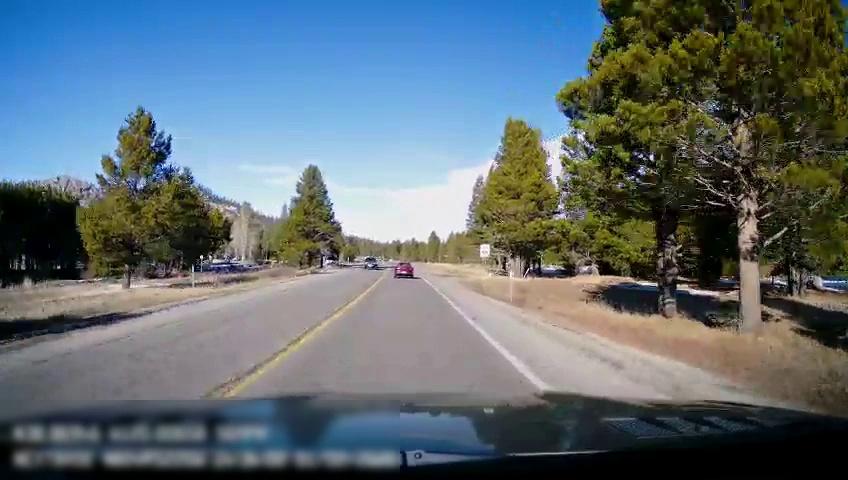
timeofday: Day
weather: Sunny
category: Drivable Space
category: Vehicles | Car
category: Vehicles | Truck
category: Lanes | Current Lane
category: Lanes | Current Lane
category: Traffic | Signs